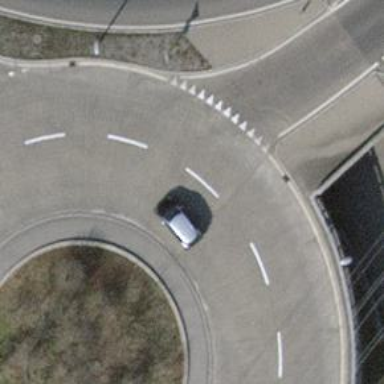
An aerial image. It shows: Primary highway with concrete surface leading to roundabout.